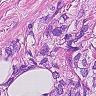
Metastatic tissue present: yes